Field crop: maize
Growth stage: 2
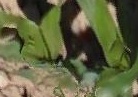
Species: maize